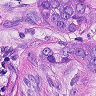
Metastatic tissue present: yes